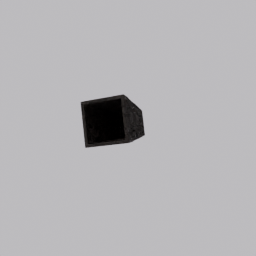
Label: decoration